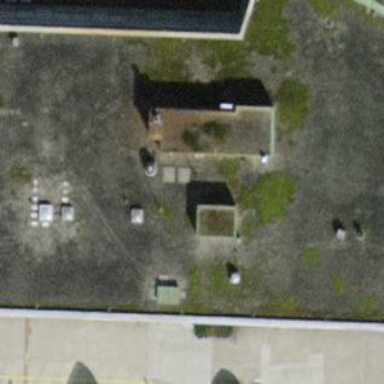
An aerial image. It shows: Commercial building.